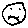
Label: smiley face